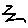
Label: zigzag